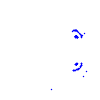
Particle: proton